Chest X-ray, AP view. Patient: 33 years old, sex M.
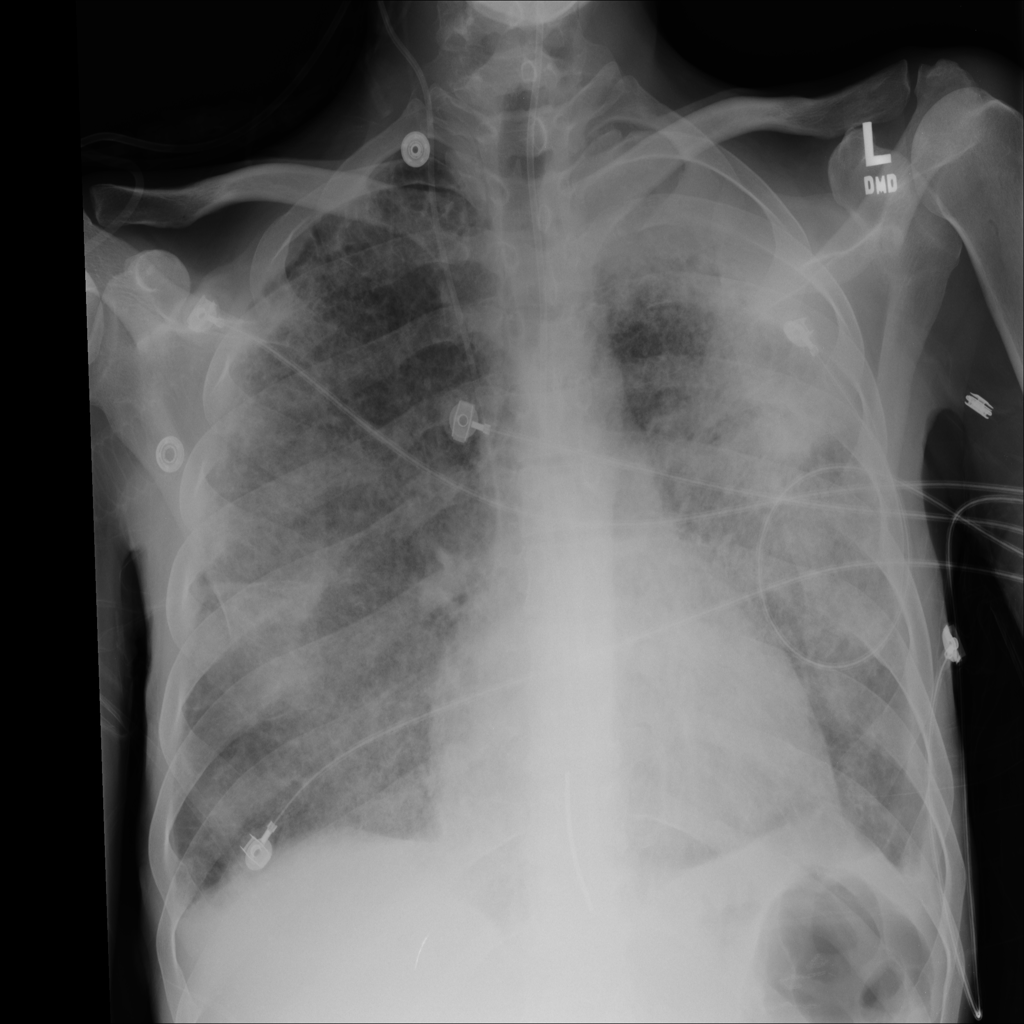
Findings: Pleural_Thickening